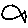
Label: fish